Chest X-ray:
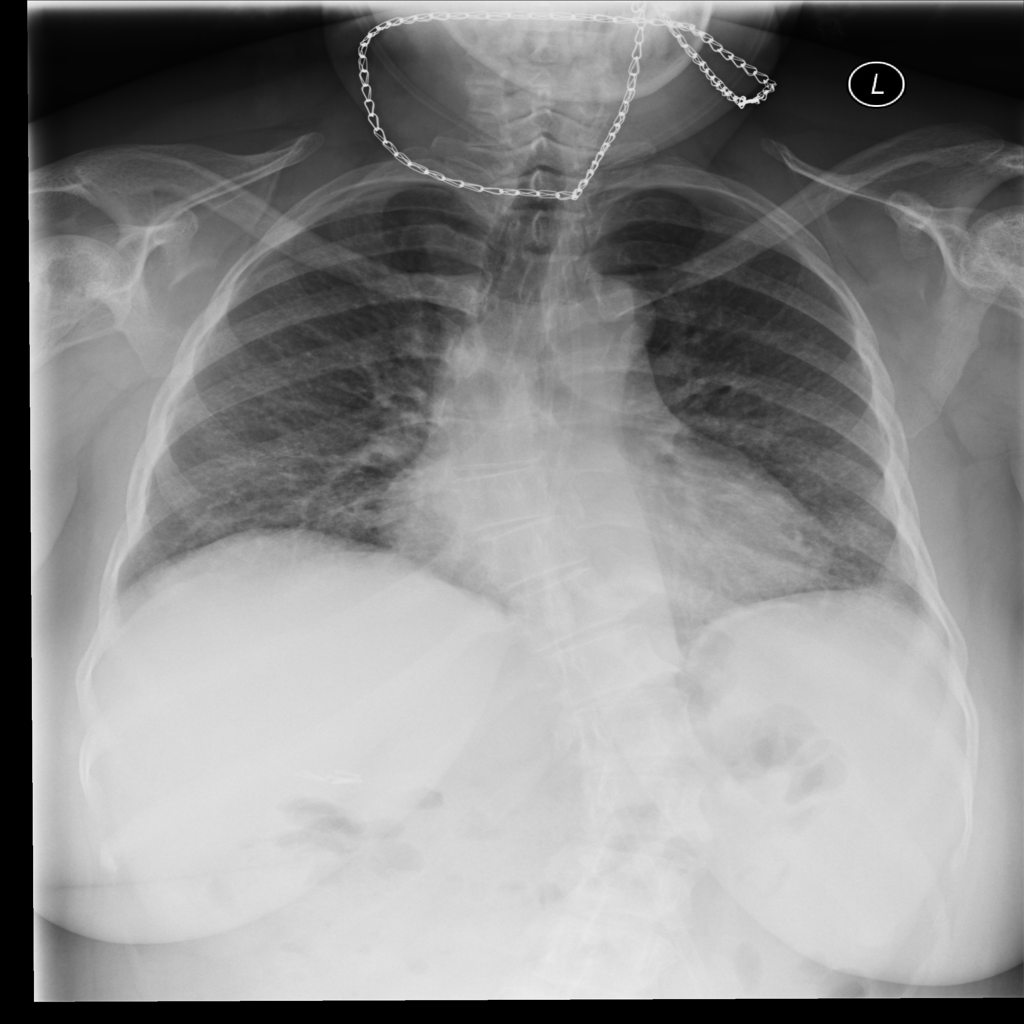
Findings: Consolidation
No abnormal finding: no